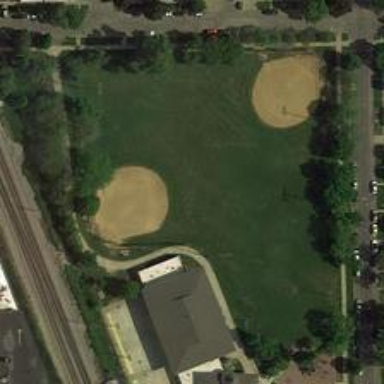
This irregular lawn decorated with lines of trees owns two baseball fields .